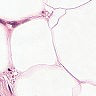
Metastatic tissue present: no